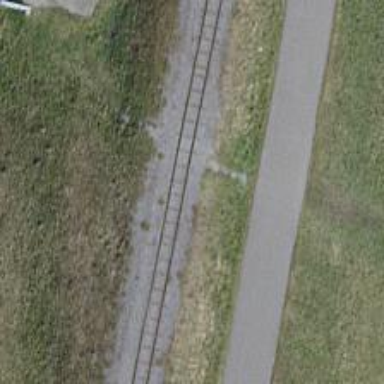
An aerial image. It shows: Railway crossing.